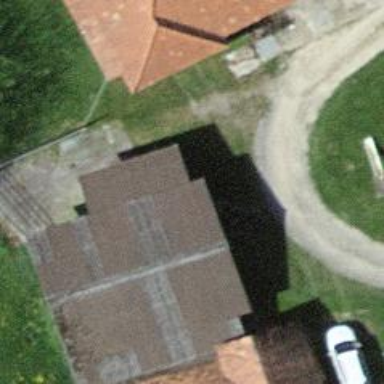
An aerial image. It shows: Farm auxiliary building.